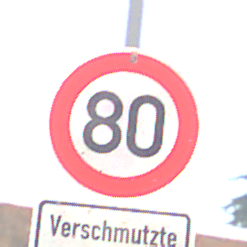
Verkehrszeichen: Geschwindigkeit80
Zusatzzeichen unten: HinweiseAufGefahrenDurchVerbaleAngabe4
Umgebung: Outdoor, Suburban
Tageszeit: Midday
Wetter: PartlyCloudy
Licht: Natural
Jahreszeit: NotSpecified
Kontrast: HighContrast